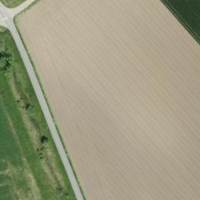
EUNIS habitat code: 52
Species observed at this site:
Beta vulgaris